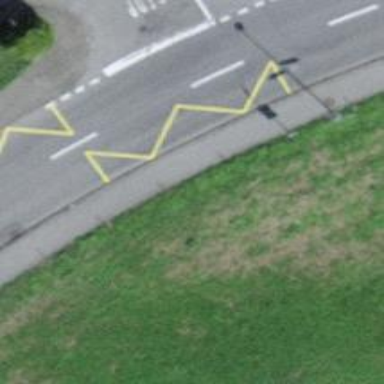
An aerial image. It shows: Bus stop with platform for public transport.